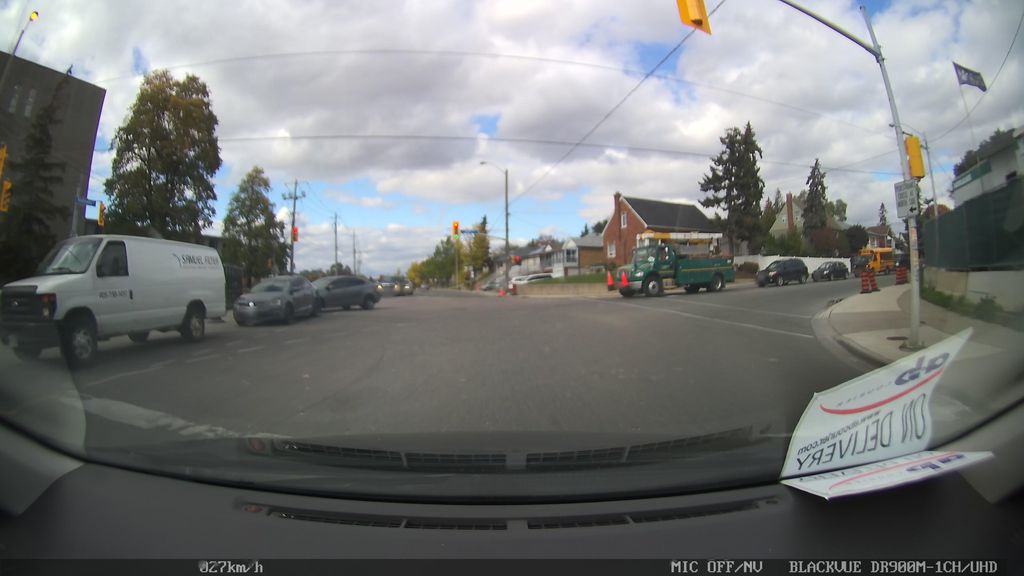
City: toronto